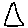
Label: triangle